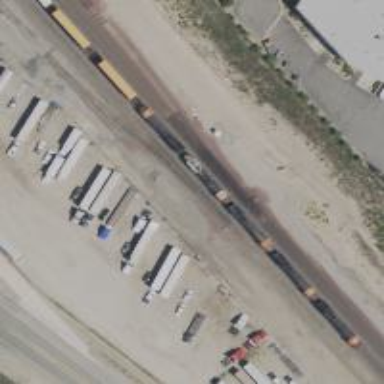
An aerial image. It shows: Sand drag for railway derailment prevention.